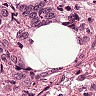
Metastatic tissue present: yes